Question: Why does the psexec-executed command below fail when I add double quotes to the parameter?
- -

The contents of the .bat file are as follows:
'''
set FILEPATH=%~1
set BAT_ARCHIVE_IDENTIFIER=%~2
set DEPLOYMENT_ROOT=%~3
echo %FILEPATH% %BAT_ARCHIVE_IDENTIFIER% %DEPLOYMENT_ROOT%
'''
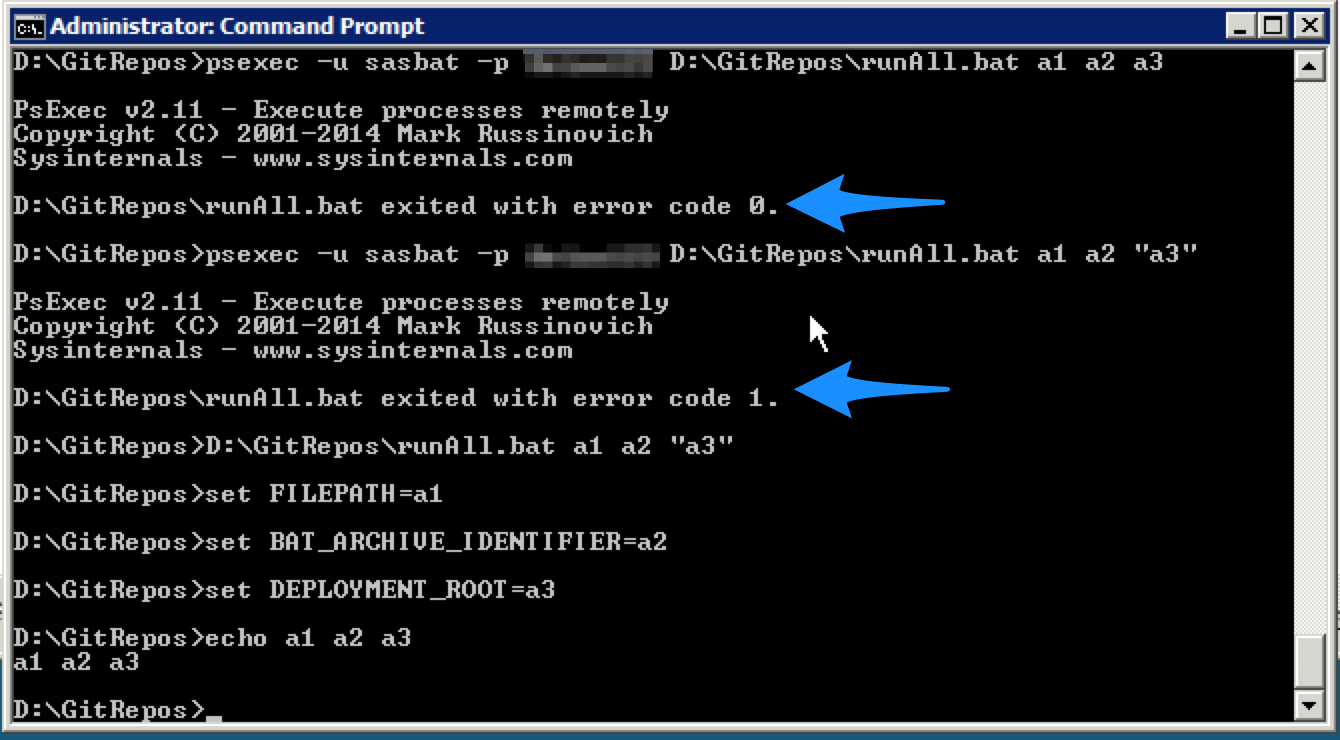
Answer: '''
psexec -u user -p pass cmd /c "d:\GitRepos
unAll.bat a1 a2 "a3""
'''